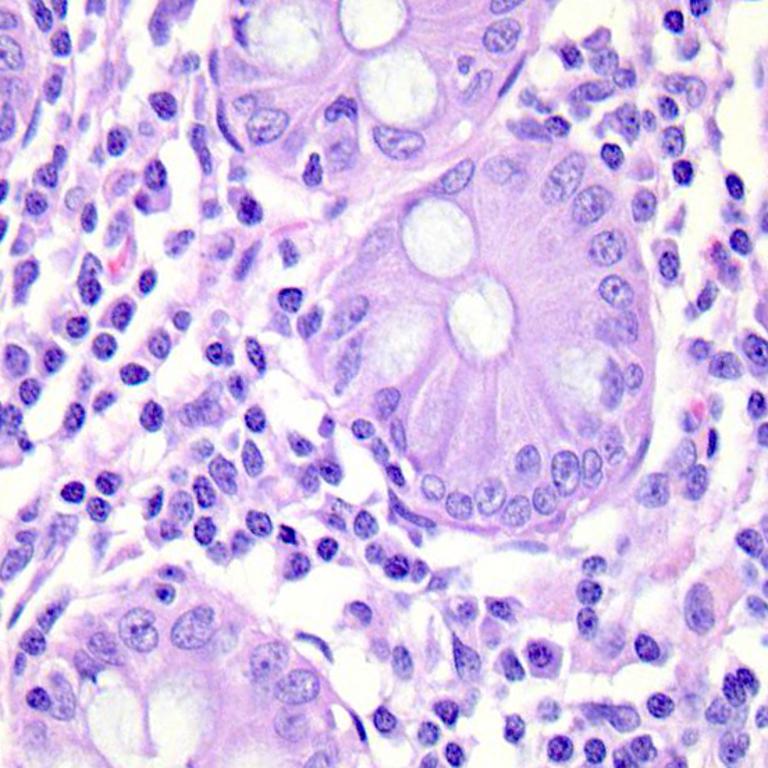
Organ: colon
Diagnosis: benign